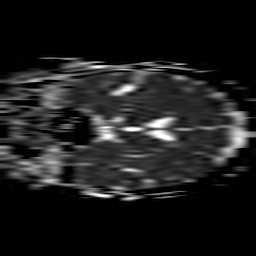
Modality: ADC
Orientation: coronal
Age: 55
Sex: female
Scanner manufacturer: philips
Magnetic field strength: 3 T
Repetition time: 3.208 s
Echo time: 0.076 s